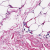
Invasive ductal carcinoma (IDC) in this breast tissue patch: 0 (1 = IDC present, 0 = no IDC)